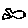
Label: fish